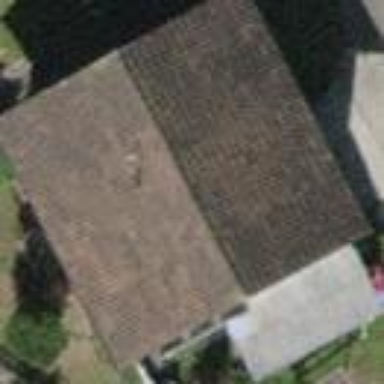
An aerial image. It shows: Detached building with gabled roof.